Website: crate-barrel
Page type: billing-address
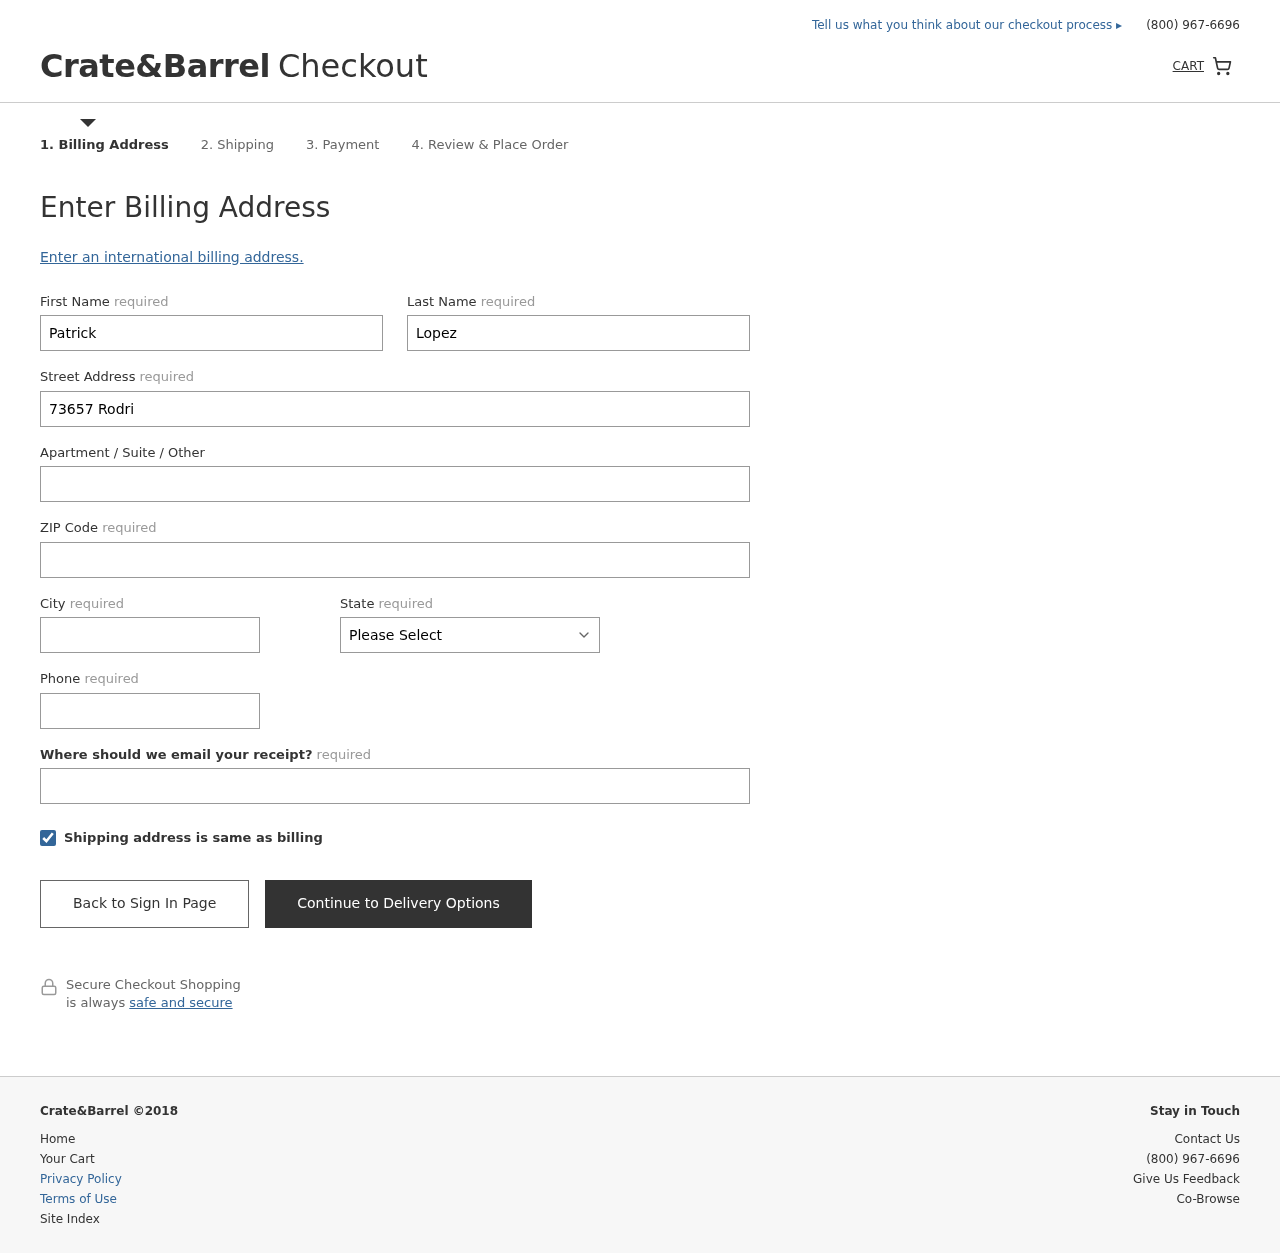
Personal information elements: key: PII_STATE
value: Maine
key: PII_FIRSTNAME
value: Patrick
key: PII_LASTNAME
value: Lopez
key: PII_STREET
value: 73657 Rodriguez Springs
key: PII_POSTCODE
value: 19743
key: PII_CITY
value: Jerryfort
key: PII_PHONE
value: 2054621640
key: PII_EMAIL
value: patricklopez@hotmail.com